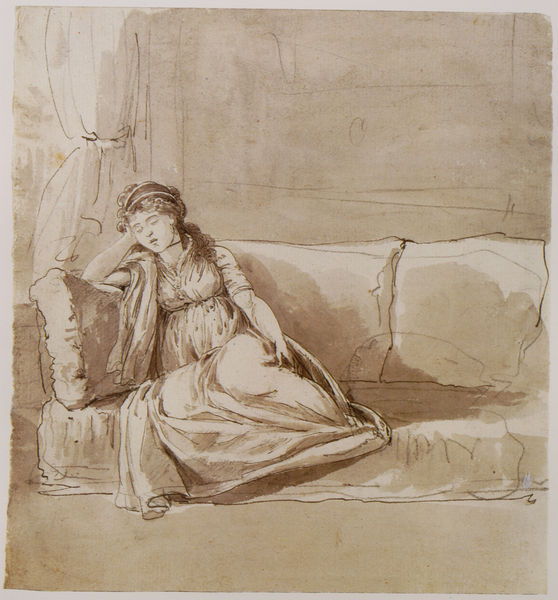
Titel: Junge Dame in einer Sofaecke
Künstler: Johann Georg von Dillis
Standort: München
Institution: Stadtarchiv München, Historischer Verein von Oberbayern, Dillis-Sammlung
Schlagwörter: feder, hand, kopf, schatten, schlaf, umhang, weiß, aquarell, mädchen, sitzen, braun, busen, fenster, frau, frisur, grau, hell, hintergrund, hut, kleid, licht, mund, nase, ohr, pastell, raum, schwarz, skizze, zeichnung, zimmer, ausblick, blick, dame, gürtel, rot, tuch, beige, jung, wand, arm, arme, augen, band, falten, gesicht, haarschmuck, ärmel, hände, vorhang, einsam, boden, figur, gewand, haare, interieur, sitzend, stoff, blatt, augenbrauen, frontal, gebeugt, haarreif, kinn, lippen, locken, prinzessin, rosa, schultern, traurig, zart, beine, bein, wangen, papier, ruhe, sofa, liegen, modell, ruhen, schlafen, schlafend, schlafende, halsband, kette, leer, schattierung, wasserfarbe, linien, grisaille, haarband, sepia, romantik, lehnen, kissen, einfach, gardine, polster, verzierung, robe, stube, gardiene, faltenwurf, junge frau, allein, couch, ellenbogen, divan, geschlossen, striche, laviert, tusche, stütze, antike, gestützt, diwan, fuss, orient, linie, traum, bleistift, schuh, entwurf, tinte, liege, angewinkelt, antik, abstützen, aufgestützt, müde, griechenland, rötlich, müdigkeit, gerafft, alleine, ottomane, vorhand, empire, umbra, graustufen, tunika, ausruhen, rötel, lavierung, bozetto, lasur, lehen, sitzmöbel, bequem, bräunlich, griechin, griseille, federzeichnung, zeichung, vorhan, vorskizze, grichenland, ruhend, aquarel, erschöpfung, nickerchen, guache, ruhende, skizzenblatt, gestütze, kanapee, rötelzeichnung, lavur, ruhebank, waa, chaiselounge, ausblicj, ausstützen, erschöft, geöffnete lippen, linder, pelopos, tuschenzeichnung, angewinkel, wasserzeichnung